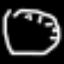
Label: clock